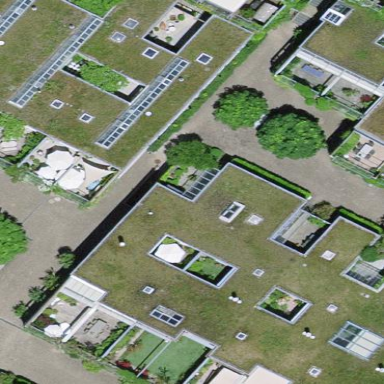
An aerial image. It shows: Residential building.